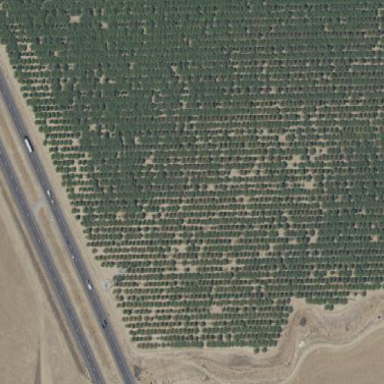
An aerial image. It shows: Orchard.